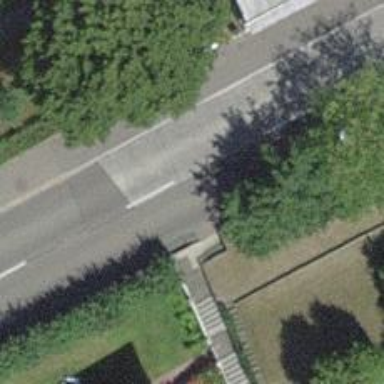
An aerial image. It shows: Bus stop with stop position for public transport.